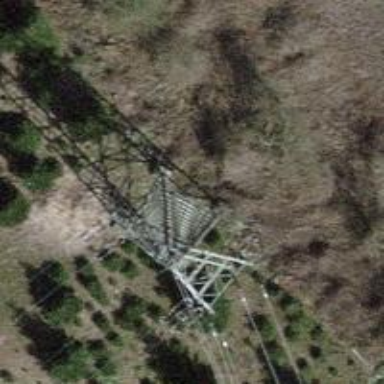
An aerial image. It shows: Power line in the image.